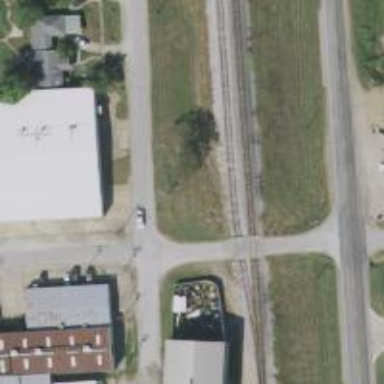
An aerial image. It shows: Level crossing at the railway with full barrier.